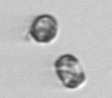
Label: Thalassiosira_sp_aff_mala